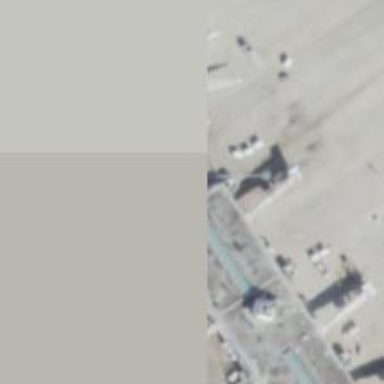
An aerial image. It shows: Airport gate.